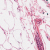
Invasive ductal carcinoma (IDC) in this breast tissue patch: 0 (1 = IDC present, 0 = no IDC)